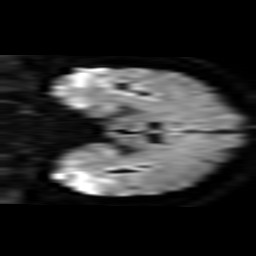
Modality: TRACE
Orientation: coronal
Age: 47
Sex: male
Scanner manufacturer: philips
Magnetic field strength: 3 T
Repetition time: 3.132 s
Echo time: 0.076 s